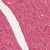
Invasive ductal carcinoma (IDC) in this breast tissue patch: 0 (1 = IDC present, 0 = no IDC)